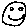
Label: smiley face